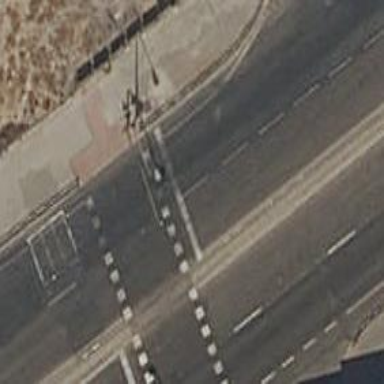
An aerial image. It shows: Road crossing with traffic signals.